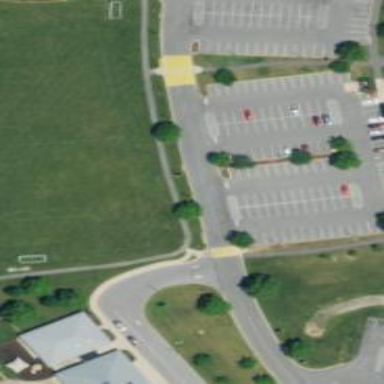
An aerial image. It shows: Parking area.